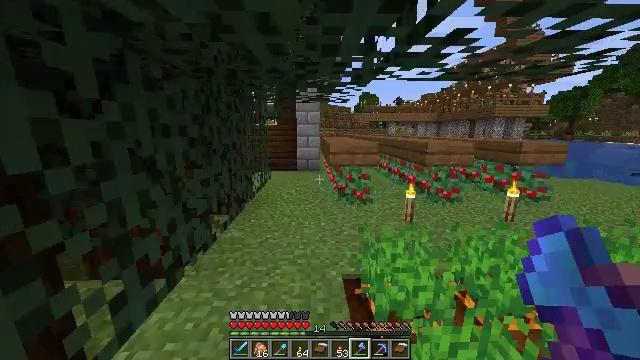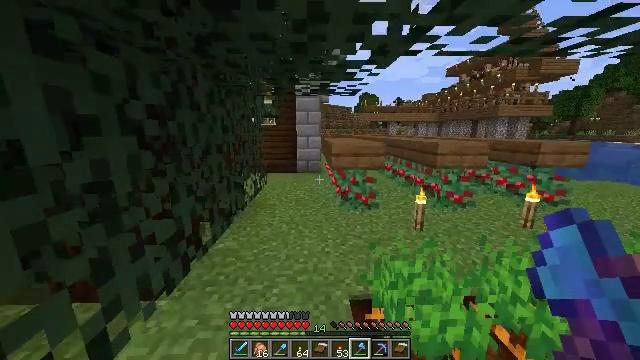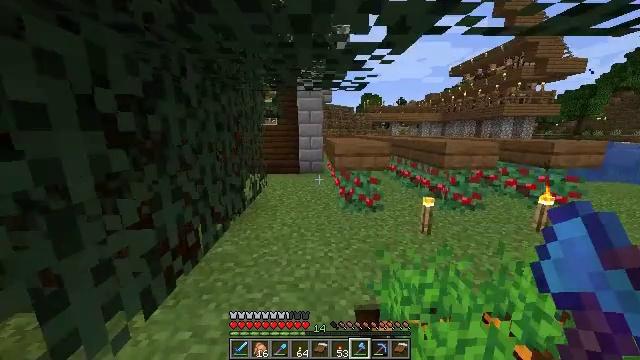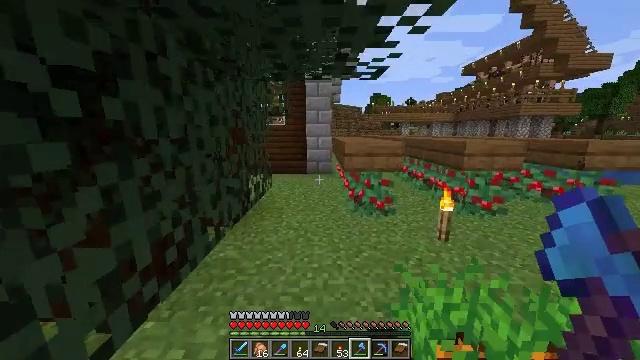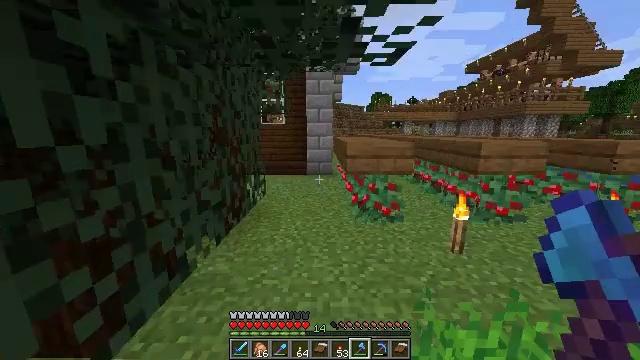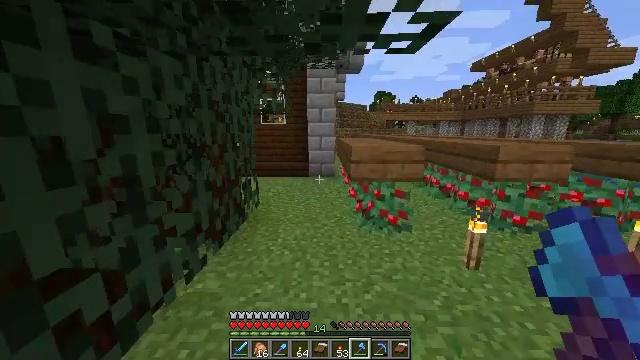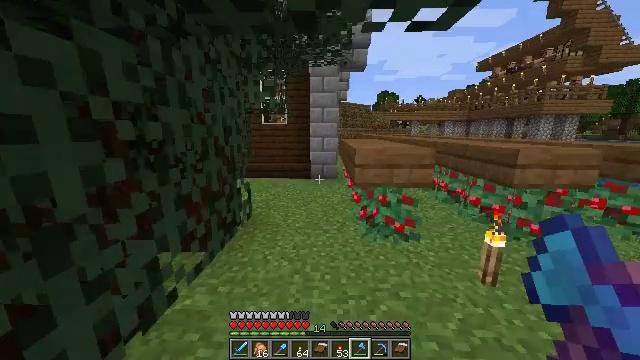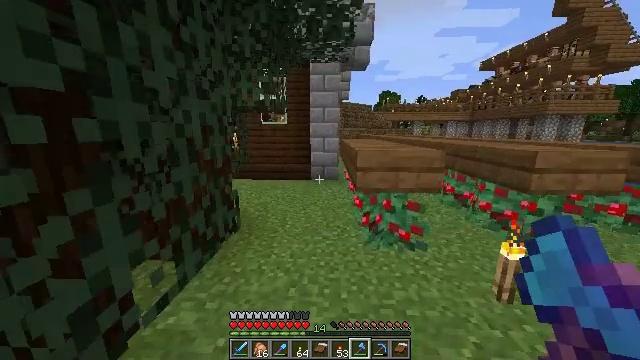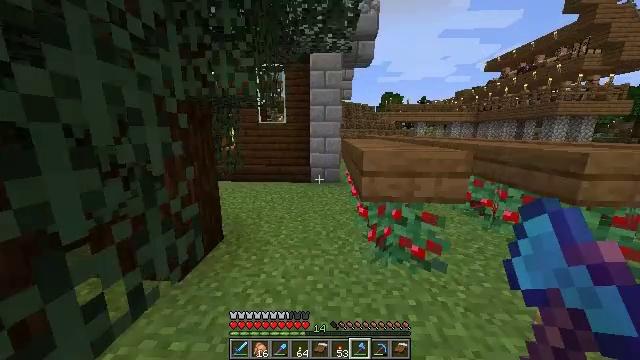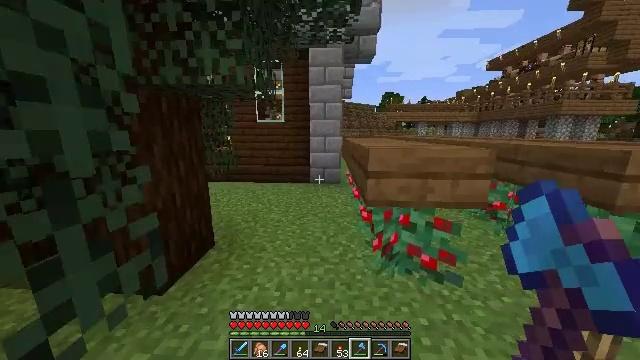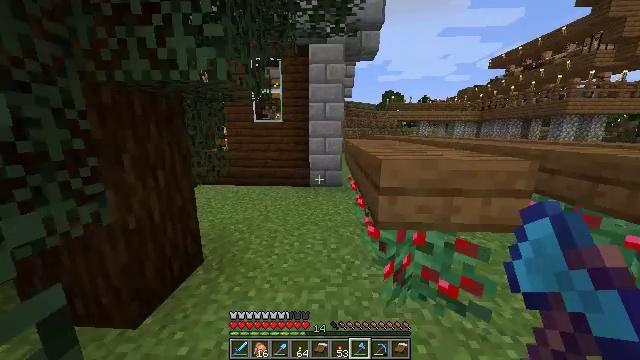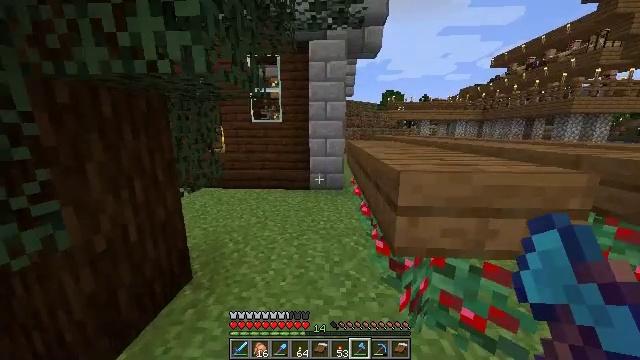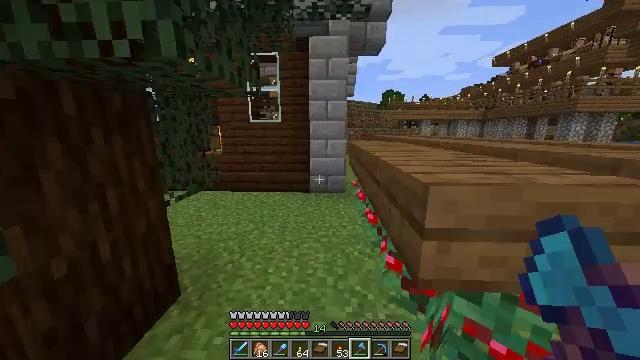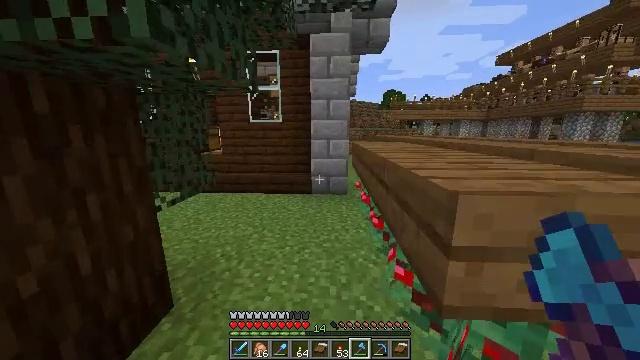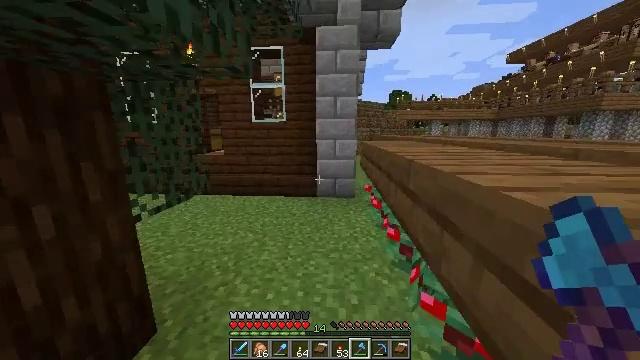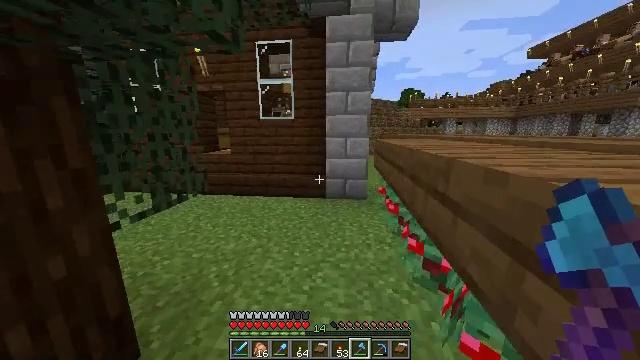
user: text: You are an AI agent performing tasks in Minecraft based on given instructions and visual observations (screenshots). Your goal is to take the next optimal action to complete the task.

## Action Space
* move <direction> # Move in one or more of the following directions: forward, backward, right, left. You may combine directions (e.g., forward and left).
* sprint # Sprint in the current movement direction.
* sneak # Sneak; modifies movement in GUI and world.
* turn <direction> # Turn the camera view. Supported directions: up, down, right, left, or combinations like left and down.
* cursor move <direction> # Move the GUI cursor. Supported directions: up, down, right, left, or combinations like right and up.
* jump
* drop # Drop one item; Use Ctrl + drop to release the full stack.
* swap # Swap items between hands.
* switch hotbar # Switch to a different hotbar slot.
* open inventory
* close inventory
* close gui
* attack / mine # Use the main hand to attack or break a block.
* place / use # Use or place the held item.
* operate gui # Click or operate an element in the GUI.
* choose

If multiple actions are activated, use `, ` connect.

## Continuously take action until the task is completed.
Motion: motion action
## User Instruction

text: Craft a brown bed.
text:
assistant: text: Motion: move forward
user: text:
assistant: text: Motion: move forward
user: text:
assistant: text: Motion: move forward, turn left
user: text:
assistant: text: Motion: move forward, sprint
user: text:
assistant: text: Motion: move forward, sprint
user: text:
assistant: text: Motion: move forward, sprint
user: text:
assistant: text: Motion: move forward
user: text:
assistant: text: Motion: move forward
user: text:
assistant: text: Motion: move forward
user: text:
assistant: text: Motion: move forward, sprint
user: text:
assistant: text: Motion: move forward, sprint
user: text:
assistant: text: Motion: move forward, sprint
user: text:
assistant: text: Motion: move forward
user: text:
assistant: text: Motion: move forward, turn left
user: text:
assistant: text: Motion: move forward, sprint, turn left
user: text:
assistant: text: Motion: move forward, sprint, turn left
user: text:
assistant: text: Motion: move forward, sprint, turn left
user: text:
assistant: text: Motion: move forward, turn left
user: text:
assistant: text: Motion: move forward, turn left
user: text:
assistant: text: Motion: move forward, turn left
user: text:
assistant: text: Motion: move forward, turn left
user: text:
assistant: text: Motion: move forward, turn left
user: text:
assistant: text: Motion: move forward and move right, turn left
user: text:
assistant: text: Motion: move forward and move right, turn left
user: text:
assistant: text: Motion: move forward and move right, turn left and up
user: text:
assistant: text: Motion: move forward and move right, turn left and up
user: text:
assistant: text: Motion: move forward, turn left
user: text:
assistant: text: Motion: move forward, sprint, turn left
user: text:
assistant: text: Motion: move forward, sprint, turn left
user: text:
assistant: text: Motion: move forward, sprint, turn left and up